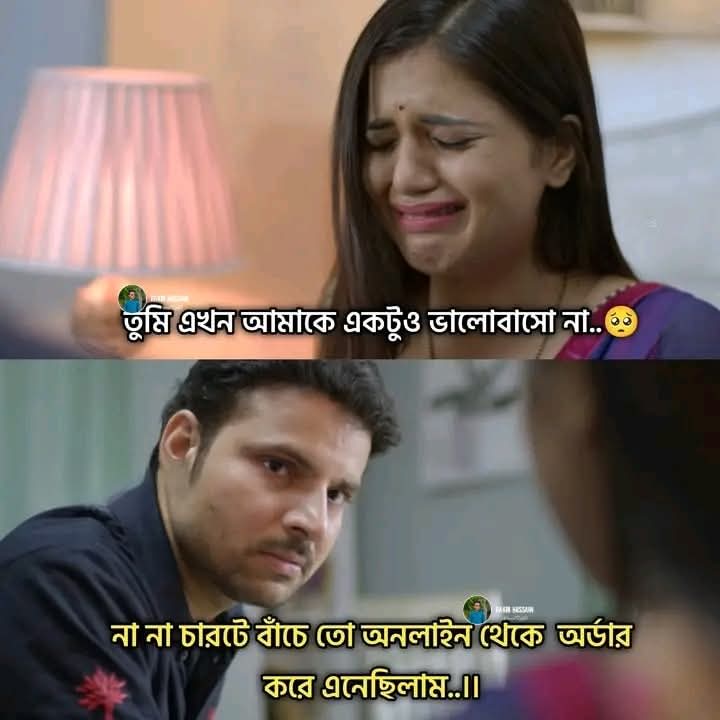
Text: তুমি এখন আমাকে একটুও ভালোবাসো না..
না না চারটে বাঁচে তো অনলাইন থেকে অর্ডার করে এনেছিলাম..।।
Label: Non Hate